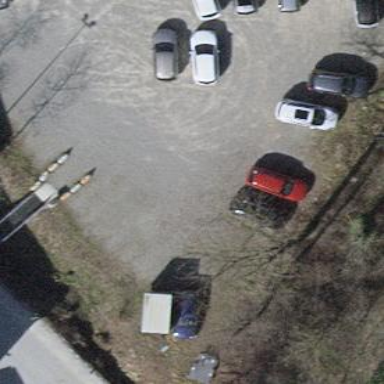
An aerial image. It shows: Parking area.